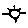
Label: sun